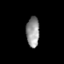
Tissue: prostate
Cell type: T cells
Senescence score: 0.2953
Nuclear area (px): 391
Mean DAPI intensity: 146.199